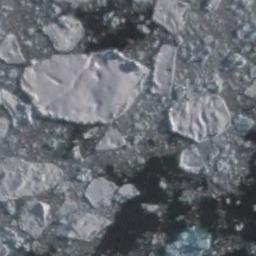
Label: sea_ice